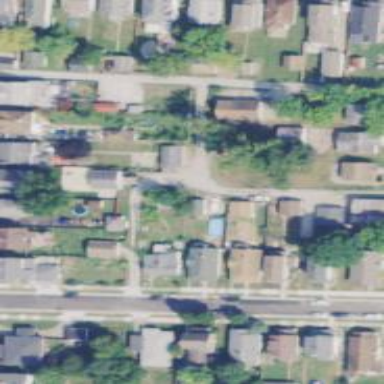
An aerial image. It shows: Alleyway designated as service road.